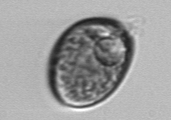
Label: Prorocentrum